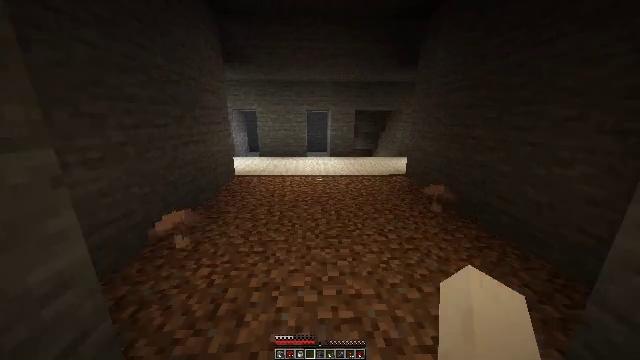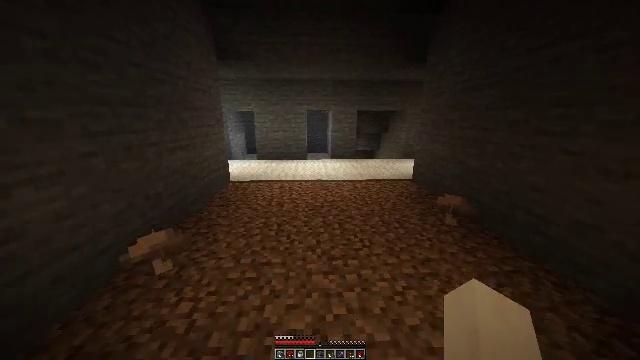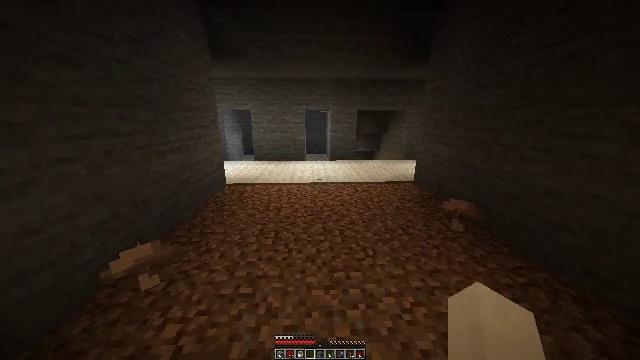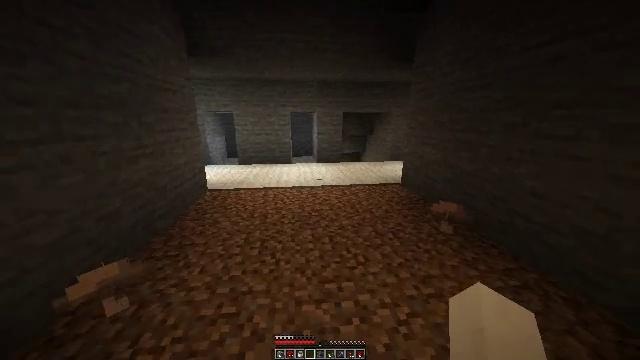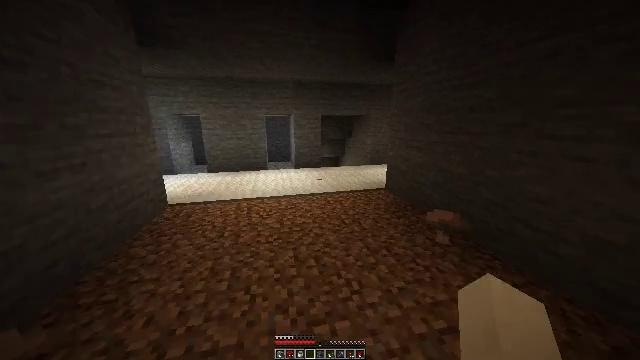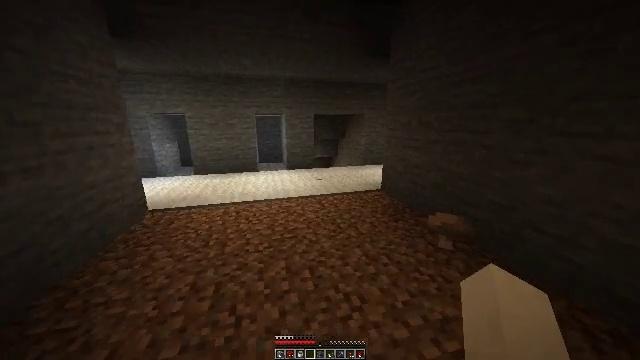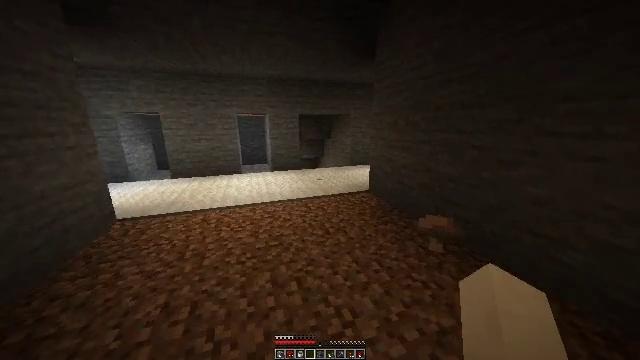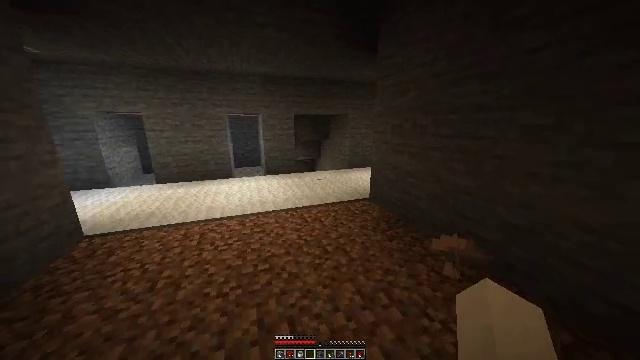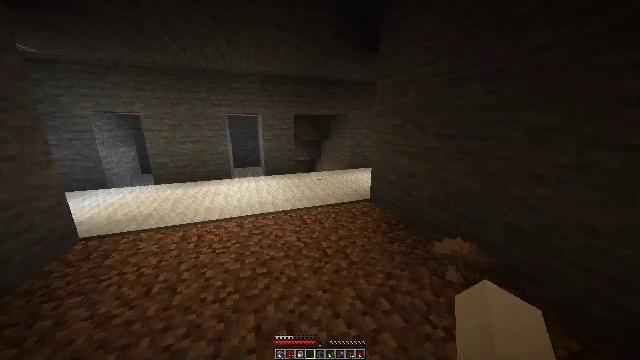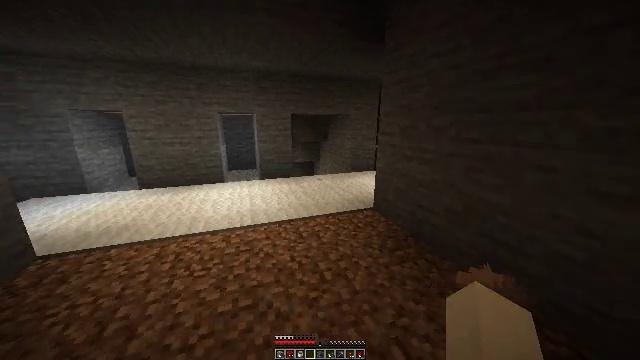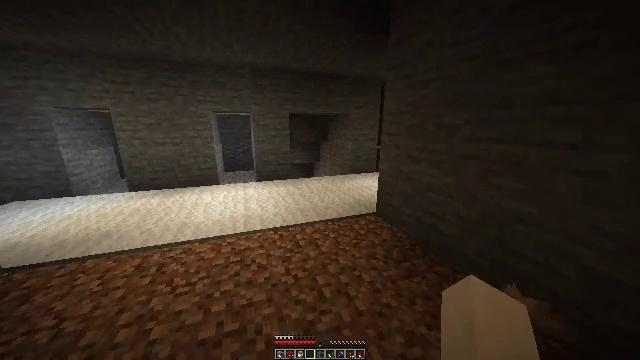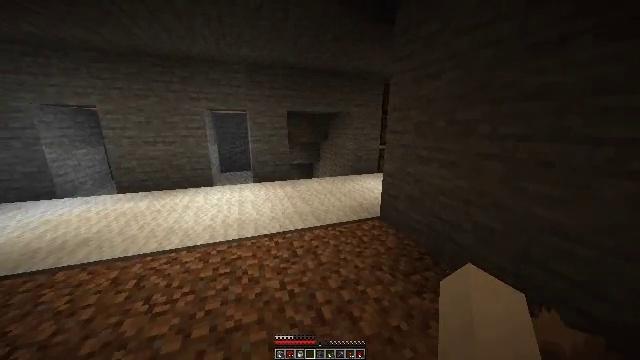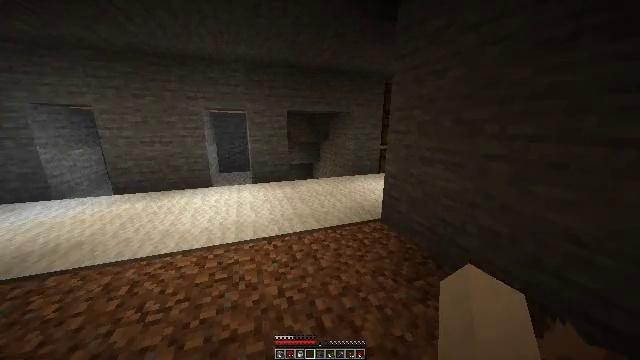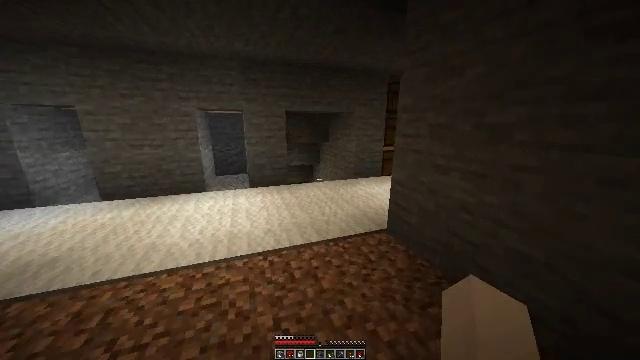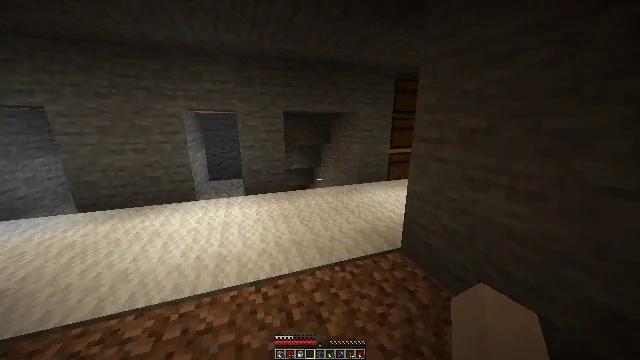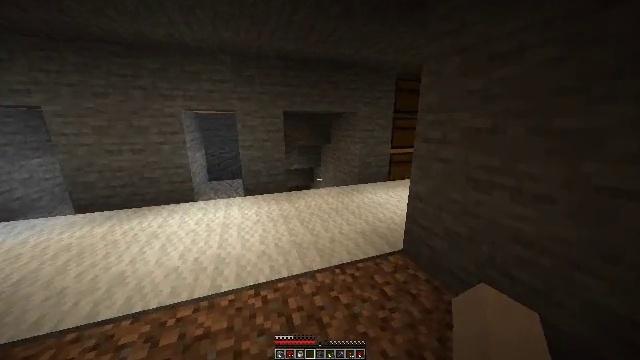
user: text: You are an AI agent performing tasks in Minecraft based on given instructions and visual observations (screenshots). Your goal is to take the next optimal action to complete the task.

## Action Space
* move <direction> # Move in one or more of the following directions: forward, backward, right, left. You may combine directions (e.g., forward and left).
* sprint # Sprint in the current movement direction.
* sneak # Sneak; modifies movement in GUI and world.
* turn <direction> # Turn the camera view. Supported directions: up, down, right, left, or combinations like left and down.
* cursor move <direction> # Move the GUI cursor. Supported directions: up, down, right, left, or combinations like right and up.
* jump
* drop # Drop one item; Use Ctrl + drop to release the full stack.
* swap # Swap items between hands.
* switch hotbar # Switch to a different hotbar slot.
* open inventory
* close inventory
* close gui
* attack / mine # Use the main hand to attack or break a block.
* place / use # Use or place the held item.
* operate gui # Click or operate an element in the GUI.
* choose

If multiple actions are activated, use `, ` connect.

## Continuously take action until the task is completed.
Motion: motion action
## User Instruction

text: Remove the grindstone from its place.
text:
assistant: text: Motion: move forward
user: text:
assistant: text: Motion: move forward
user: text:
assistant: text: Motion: move forward, turn right
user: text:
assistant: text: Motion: move forward, turn right
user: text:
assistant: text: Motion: move forward, turn right
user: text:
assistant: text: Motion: move forward, turn right
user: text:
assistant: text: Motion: move forward
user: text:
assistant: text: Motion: move forward
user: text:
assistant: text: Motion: move forward
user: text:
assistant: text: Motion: move forward
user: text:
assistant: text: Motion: move forward
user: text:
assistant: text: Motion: move forward
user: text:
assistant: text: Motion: move forward
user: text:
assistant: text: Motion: move forward
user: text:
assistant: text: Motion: move forward
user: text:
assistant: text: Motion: move forward
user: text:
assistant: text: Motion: move forward
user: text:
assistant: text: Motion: move forward
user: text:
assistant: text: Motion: move forward
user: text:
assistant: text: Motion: move forward
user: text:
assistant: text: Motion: move forward
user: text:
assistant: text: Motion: move forward
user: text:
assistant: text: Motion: move forward
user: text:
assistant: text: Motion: move forward
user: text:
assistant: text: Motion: move forward
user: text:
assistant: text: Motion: move forward
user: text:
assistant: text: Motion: move forward
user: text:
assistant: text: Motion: move forward
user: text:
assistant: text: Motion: move forward
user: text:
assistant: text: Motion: move forward